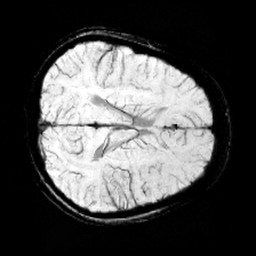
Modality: minIP
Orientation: axial
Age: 11
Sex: male
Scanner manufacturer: siemens
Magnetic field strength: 3 T
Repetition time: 0.027 s
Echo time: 0.02 s